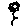
Label: flower